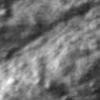
Label: no_change